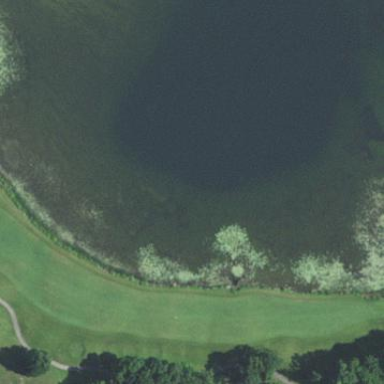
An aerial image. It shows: Golf fairway surrounded by grass.